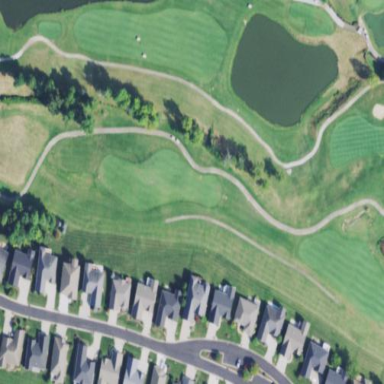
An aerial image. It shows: Grassy area designated as golf fairway.